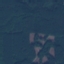
Land use / land cover class: Forest